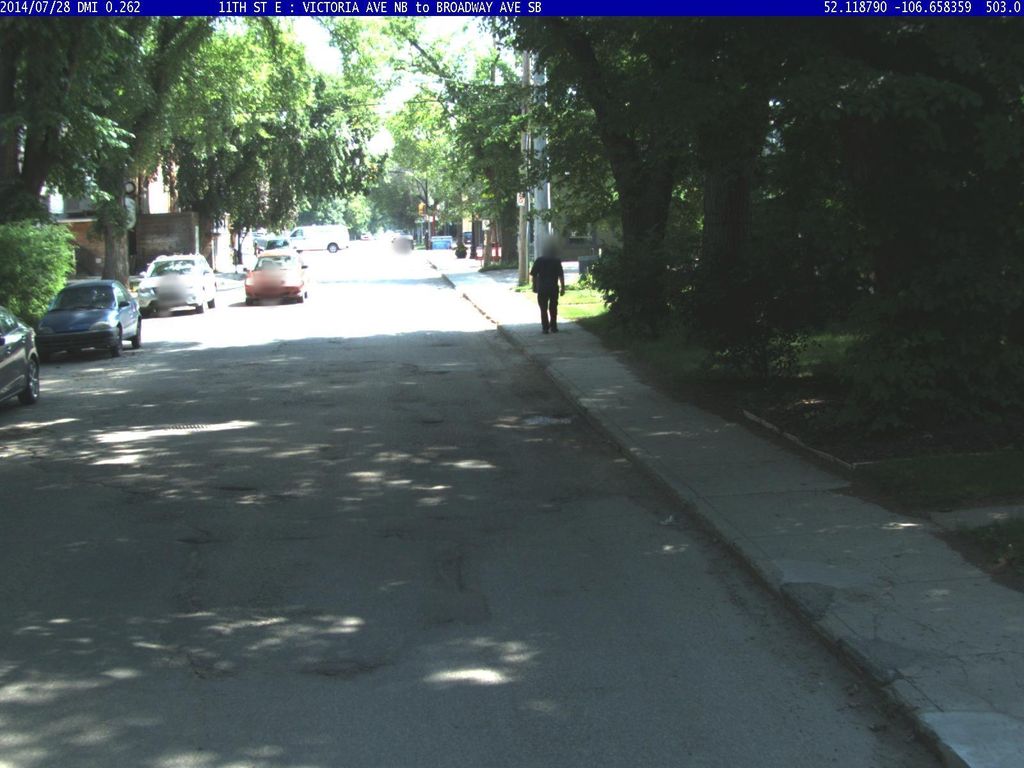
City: saskatoon